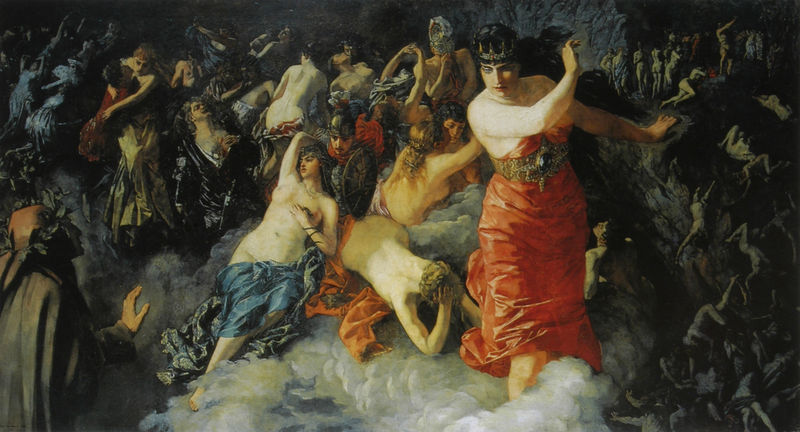
Titel: Dantes Hölle
Künstler: Heinrich Wilhelm Trübner
Standort: Kassel
Institution: Staatliche Museen
Schlagwörter: akt, blau, dunkel, felsen, gemälde, gruppe, hand, haut, himmel, kampf, kopf, körper, mann, nackt, rubens, schatten, weiß, wolken, akte, frauen, gelb, menschen, mädchen, brust, bunt, busen, finger, frau, grau, haar, hell, kleid, kleider, licht, männer, nacht, orange, rücken, schmuck, schwarz, szene, gürtel, rot, wolke, malerei, tanz, blond, gericht, arm, arme, augen, blass, falten, gesicht, inkarnat, kleidung, tod, tot, bild, hände, öl, rauch, gewand, gold, haare, mantel, gewänder, tänzerin, diadem, höhle, krone, seide, chaos, engel, brüste, liebe, liegen, haltung, farbe, nebel, figuren, dampf, krieg, schlacht, soldaten, dichter, faltenwurf, halbakt, nackte, fallen, flucht, schild, himmle, abschied, traum, gefahr, raub, waffen, aufstand, leichen, soldat, tote, waffe, fliehen, getümmel, rennen, helm, kranz, lorbeer, lorbeeren, lorbeerkranz, mythologie, orgie, ritter, rüstung, fraun, römer, helme, amulett, fegefeuer, götter, hölle, jüngstes gericht, verdammnis, ekstase, aligierie, amazonen, ausschweifung, dante, eroberung, fall, film, frrau, gedicht, göttinen, hadis, höllensturz, kino, krieger, letzte gericht, massada, musen, nymphen, praeraffaeliten, seelen, seherin, sturz, tintoretto, tintorreto, vision, edelstein, königin, hera, stürzen, athena, inferno, gewimmel, jahreszeiten, klaid, chronos, saage, bruct, j, königen, turbulent, nacklt, unruge